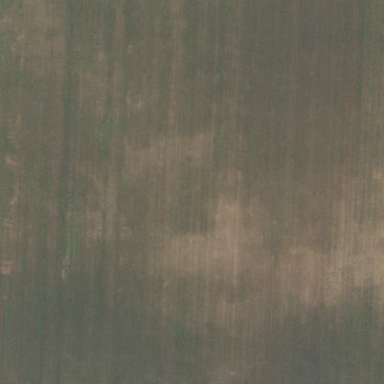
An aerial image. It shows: Crop field in farm area.